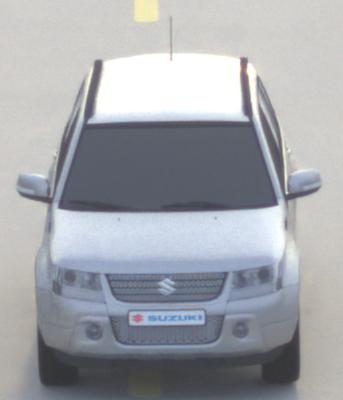
Make: Suzuki
Model: Grand Vitara
Detailed model: Gen. 1 JT
Model produced from: 2009
Model produced until: 2012
Doors: 5
Color: white
Road condition: dry road
Daytime: sunrise or sunset
Contrast: low contrast